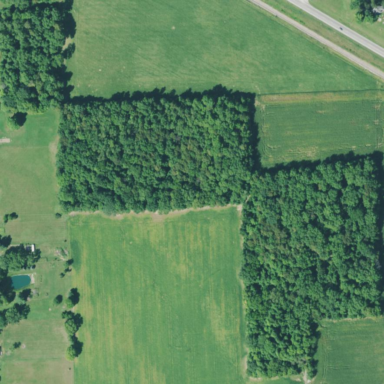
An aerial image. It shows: Serene woodland landscape.